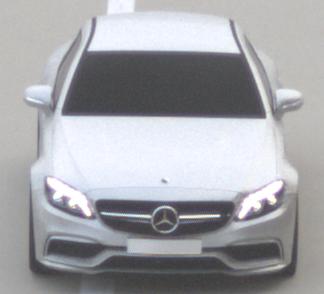
Make: Mercedes-Benz
Model: C 43 AMG
Detailed model: C-Class (205) AMG Limousine
Model produced from: 2016/10
Model produced until: 2018/04
Doors: 4
Color: white
Road condition: dry road
Daytime: morning or afternoon
Contrast: low contrast